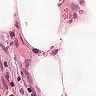
Metastatic tissue present: no